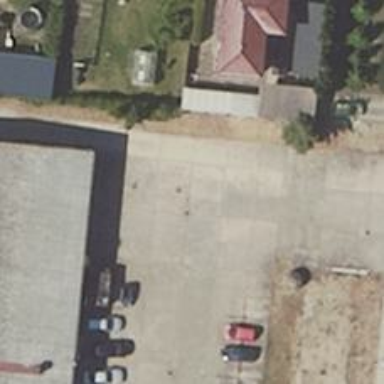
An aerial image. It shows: Concrete driveway.